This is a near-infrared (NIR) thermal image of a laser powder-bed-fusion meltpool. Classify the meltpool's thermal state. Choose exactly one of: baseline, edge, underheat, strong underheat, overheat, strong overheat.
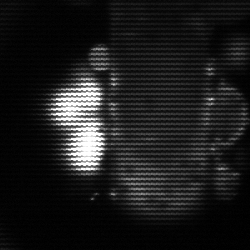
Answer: strong underheat